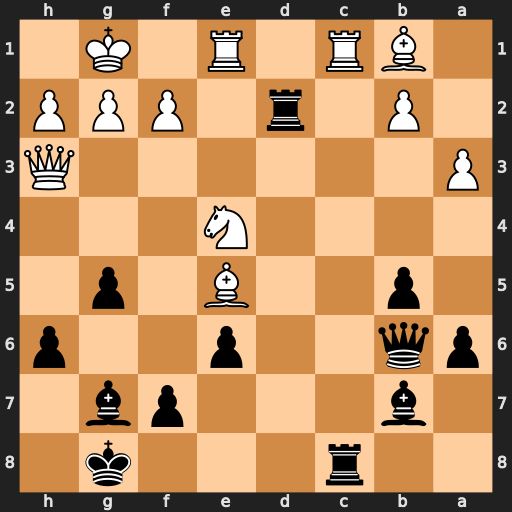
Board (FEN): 2r3k1/1b3pb1/pq2p2p/1p2B1p1/4N3/P6Q/1P1r1PPP/1BR1R1K1
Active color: b
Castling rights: -
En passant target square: -
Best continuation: Rxc1 Rxc1 Bxe4